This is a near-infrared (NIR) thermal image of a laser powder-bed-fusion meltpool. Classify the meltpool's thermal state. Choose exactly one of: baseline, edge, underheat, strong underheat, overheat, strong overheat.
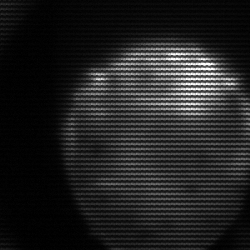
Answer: edge